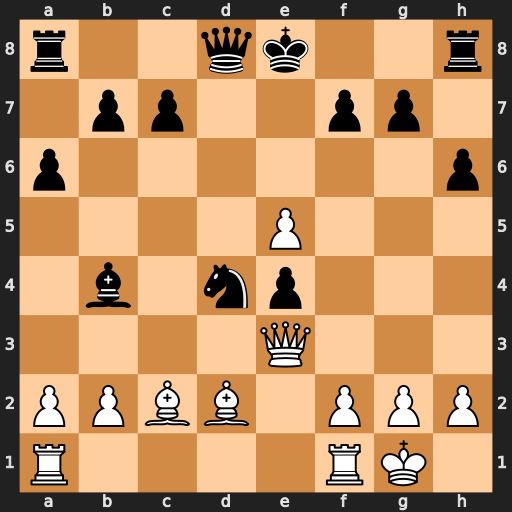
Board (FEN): r2qk2r/1pp2pp1/p6p/4P3/1b1np3/4Q3/PPBB1PPP/R4RK1
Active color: w
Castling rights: kq
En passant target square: -
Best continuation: Ba4+ b5 Bxb4